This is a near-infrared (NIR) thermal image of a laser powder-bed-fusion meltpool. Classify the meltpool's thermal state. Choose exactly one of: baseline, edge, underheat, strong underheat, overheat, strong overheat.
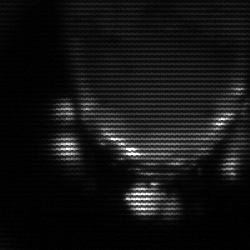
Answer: baseline